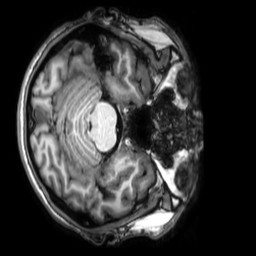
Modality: T1w
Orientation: axial
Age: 28
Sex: male
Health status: healthy
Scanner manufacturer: philips
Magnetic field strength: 3 T
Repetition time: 0.009 s
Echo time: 0.003996 s